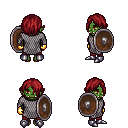
a pixel art fantasy rpg character, female body template, orc, green skin, chain mail, red pants, brunette bangs hairstyle, gold gloves, metal boots, shield, four views (front, back, left, right), 2x2 character sprite sheet, small pixel art, hard edges, no anti-aliasing